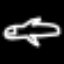
Label: airplane